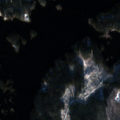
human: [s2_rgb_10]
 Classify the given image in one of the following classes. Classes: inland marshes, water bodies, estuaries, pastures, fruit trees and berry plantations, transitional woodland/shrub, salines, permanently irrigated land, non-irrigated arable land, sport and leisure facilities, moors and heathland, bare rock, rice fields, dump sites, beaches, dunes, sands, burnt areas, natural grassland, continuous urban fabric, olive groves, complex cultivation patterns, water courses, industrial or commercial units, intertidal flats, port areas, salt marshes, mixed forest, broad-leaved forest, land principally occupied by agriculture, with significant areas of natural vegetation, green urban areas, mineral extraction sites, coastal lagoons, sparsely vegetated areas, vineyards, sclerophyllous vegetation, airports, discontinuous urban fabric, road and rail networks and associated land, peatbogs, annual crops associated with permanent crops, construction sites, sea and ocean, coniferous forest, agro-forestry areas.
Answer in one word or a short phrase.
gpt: coniferous forest, mixed forest, water bodies